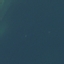
Land use / land cover class: SeaLake